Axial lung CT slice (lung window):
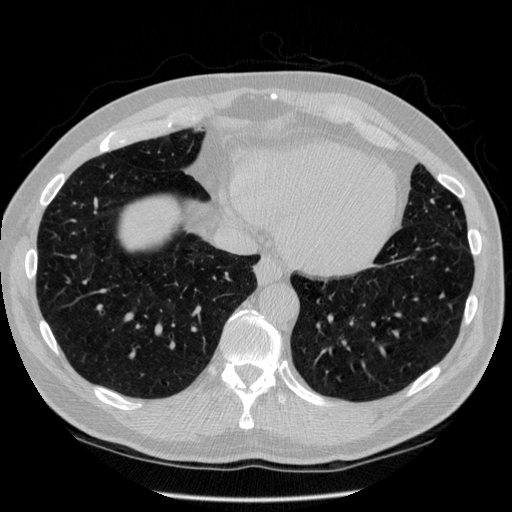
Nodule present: no